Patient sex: M
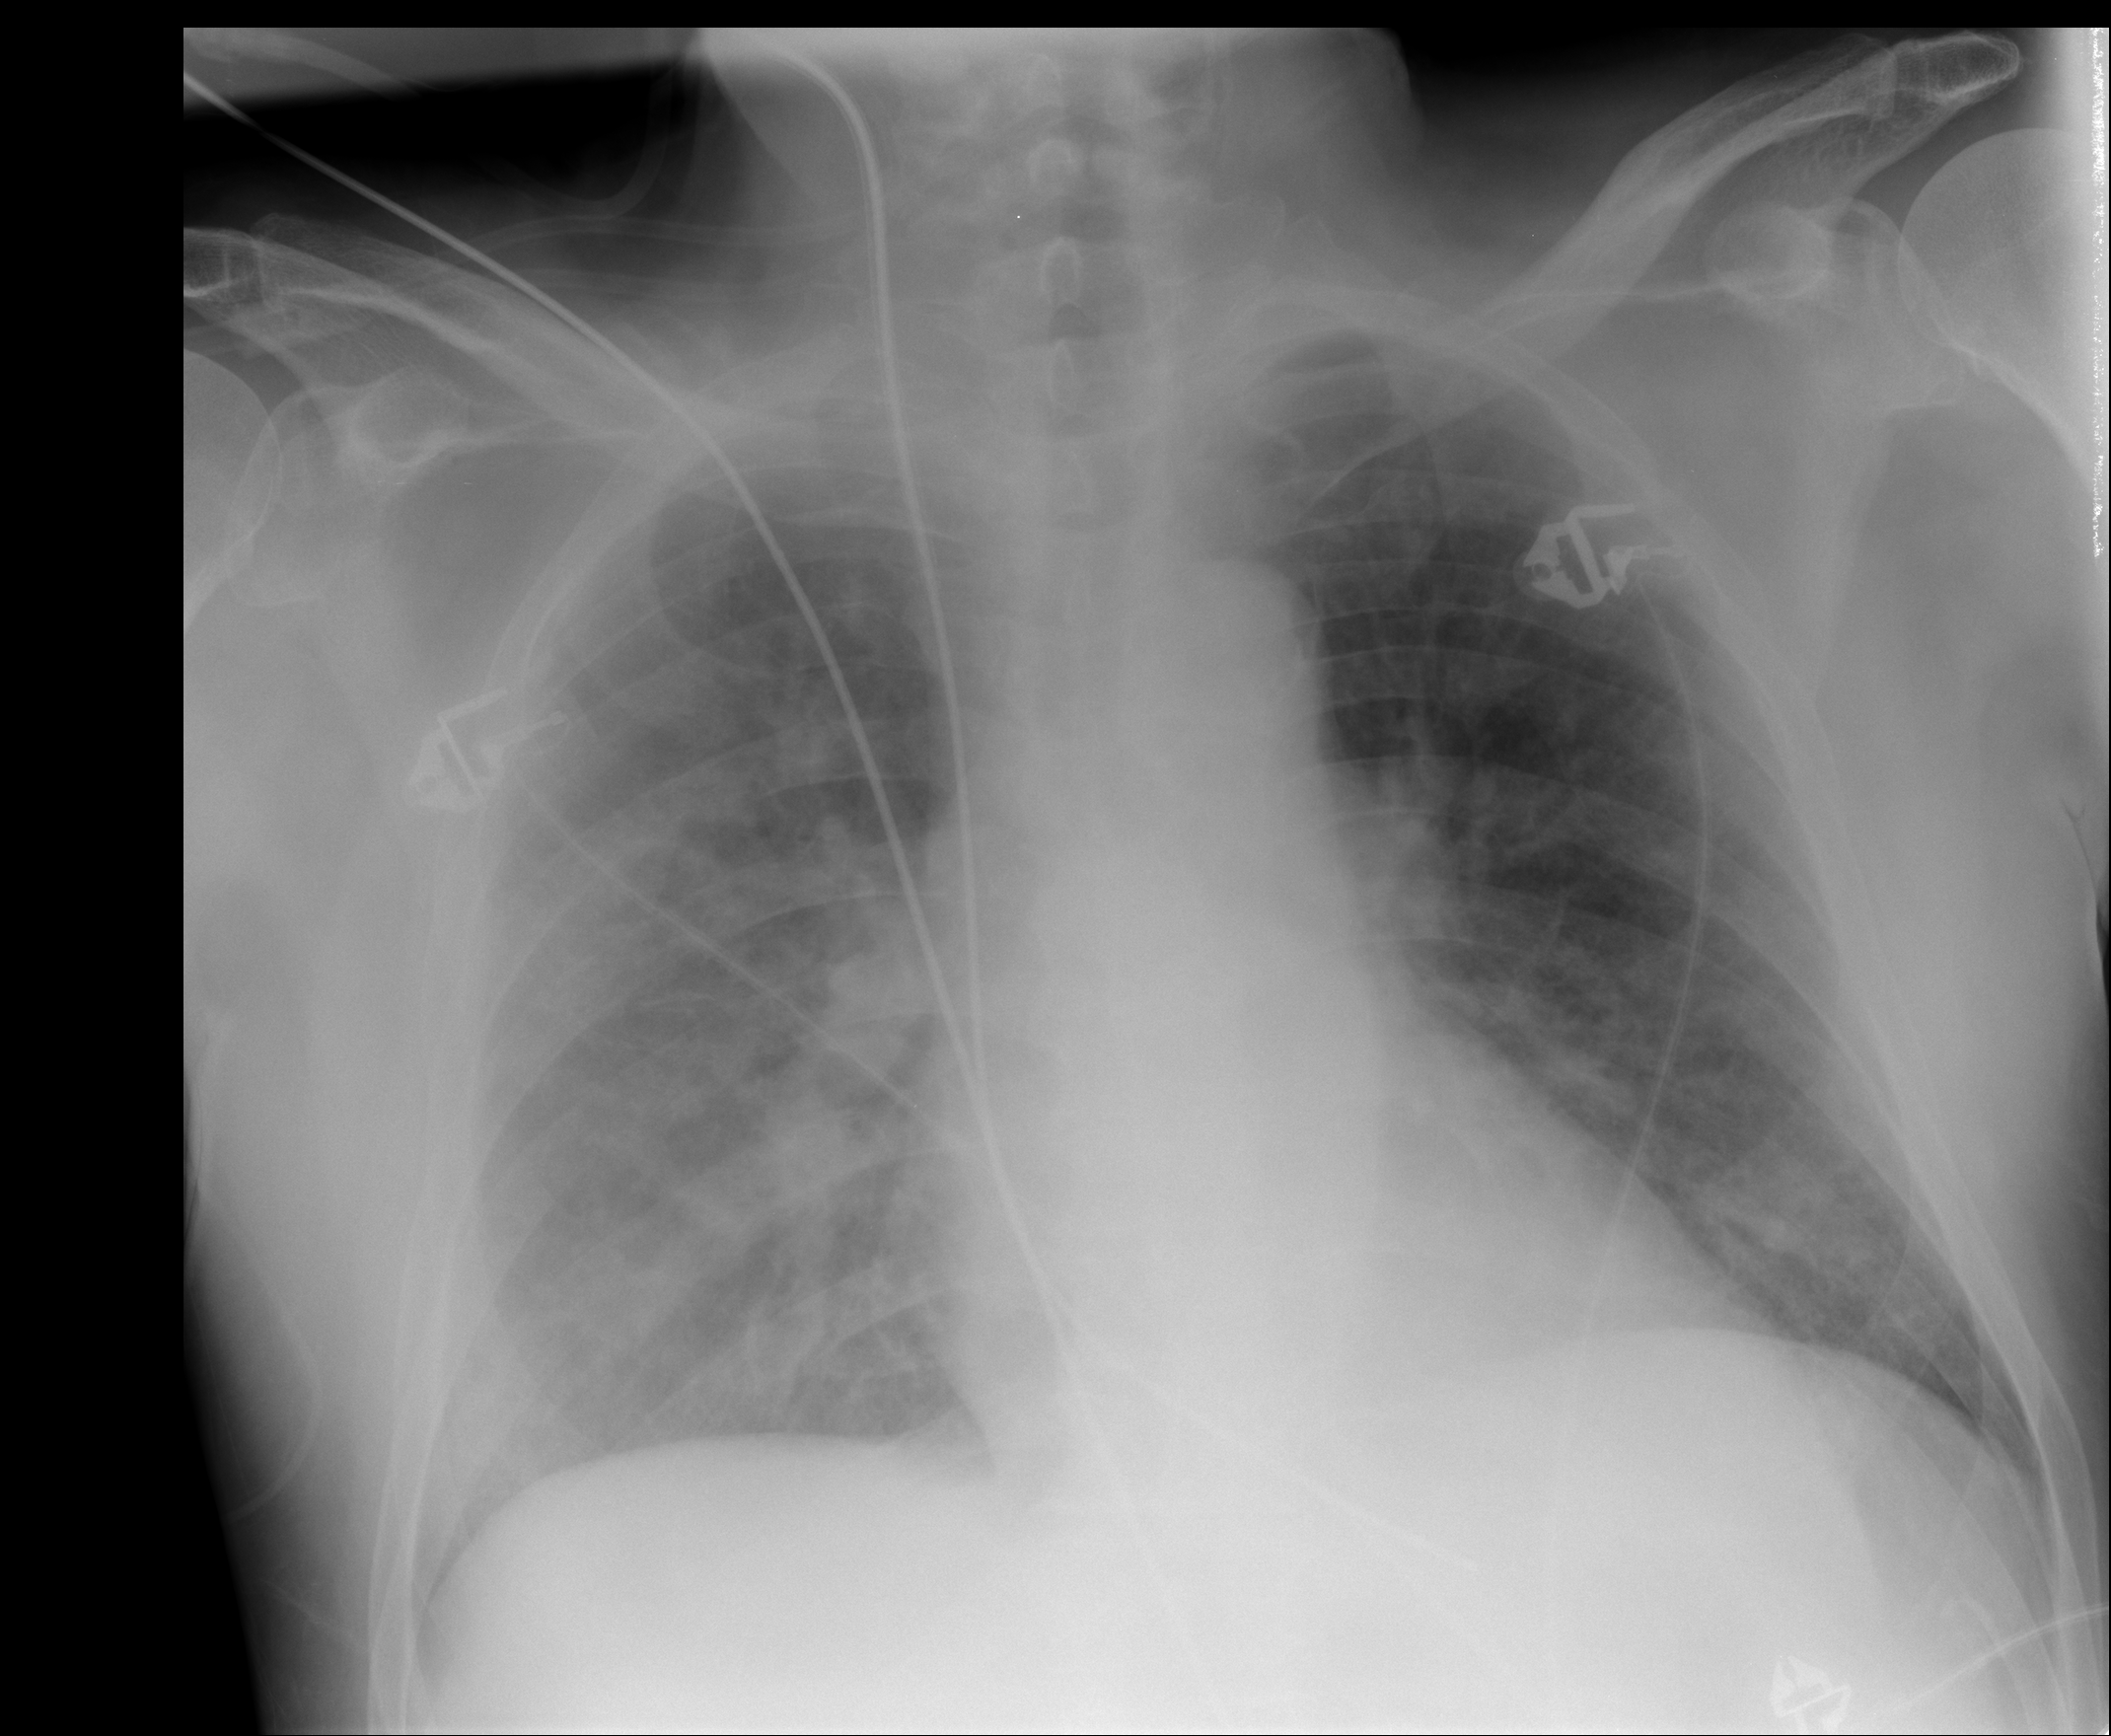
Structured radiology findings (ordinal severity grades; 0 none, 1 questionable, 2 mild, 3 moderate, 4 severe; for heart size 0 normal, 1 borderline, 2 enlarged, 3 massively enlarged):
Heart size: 0
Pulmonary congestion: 2
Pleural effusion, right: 0
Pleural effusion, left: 0
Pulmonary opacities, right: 3
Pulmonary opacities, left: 2
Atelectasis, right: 2
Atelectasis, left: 2